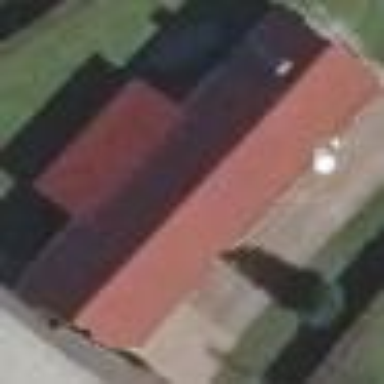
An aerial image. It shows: Flat-roofed building with maroon-colored roof.